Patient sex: M
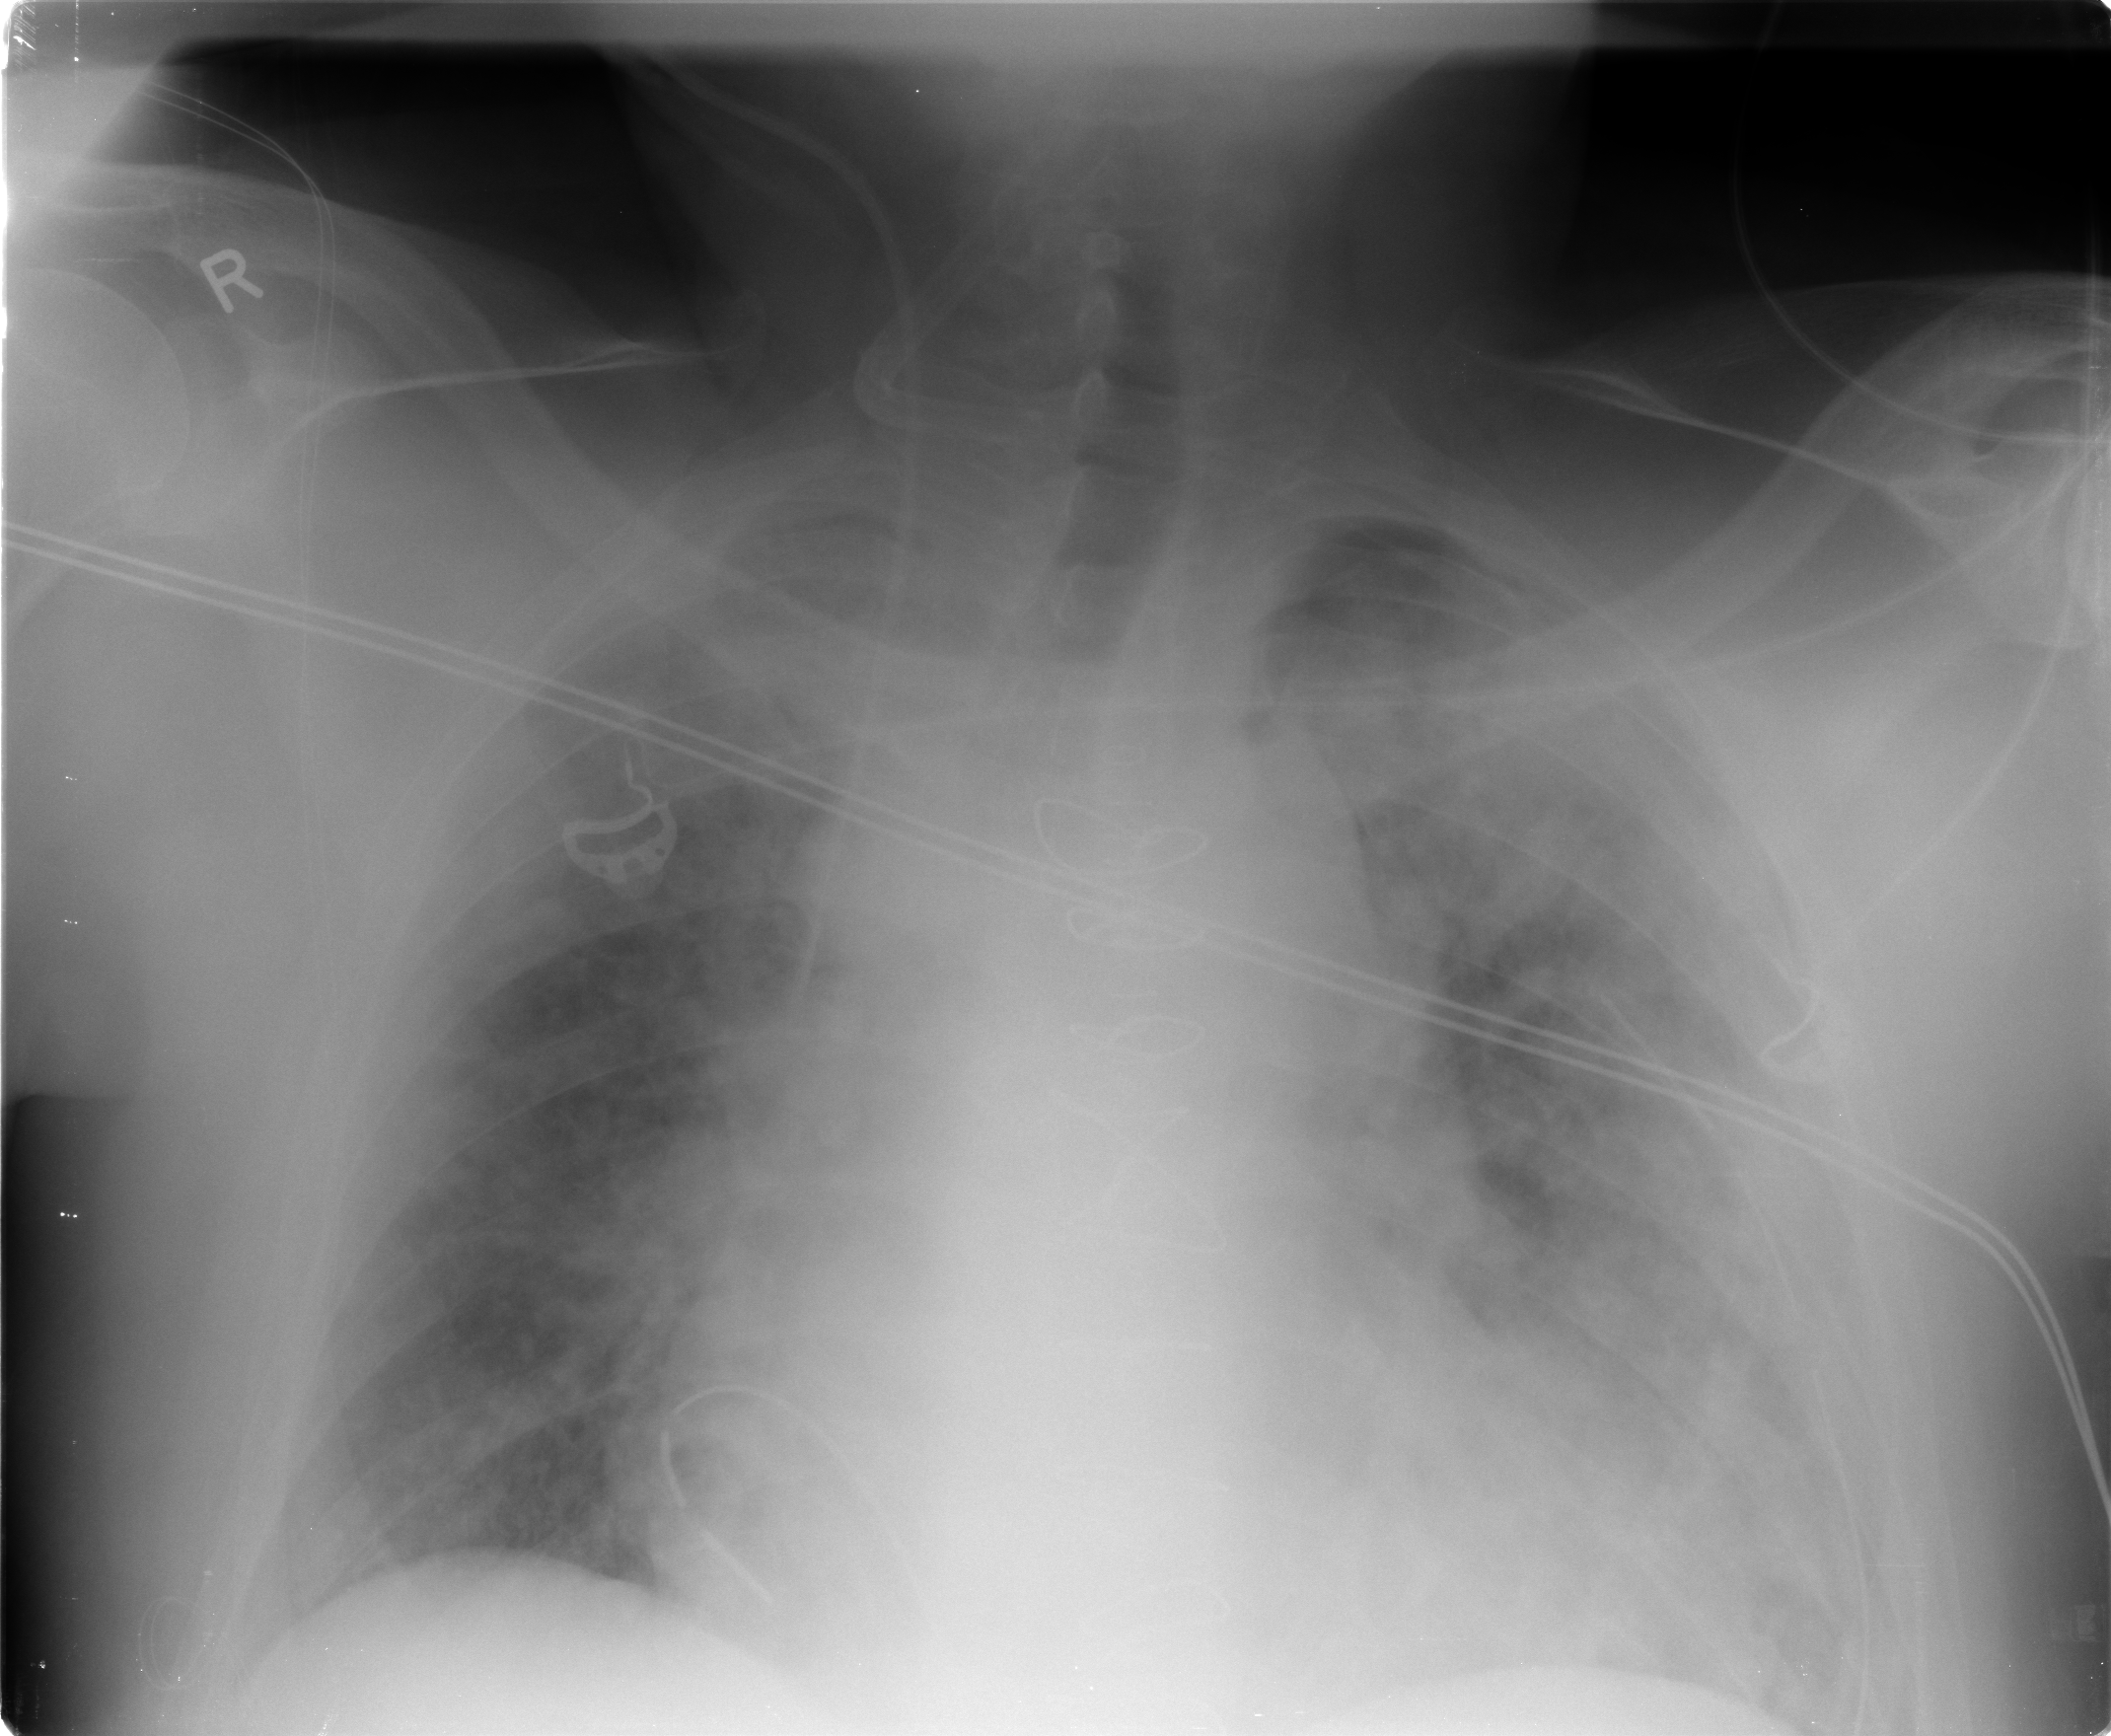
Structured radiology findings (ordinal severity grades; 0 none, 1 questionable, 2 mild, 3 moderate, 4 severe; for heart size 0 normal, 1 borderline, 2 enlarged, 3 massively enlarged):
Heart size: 2
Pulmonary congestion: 2
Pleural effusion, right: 0
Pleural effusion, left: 2
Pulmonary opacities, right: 3
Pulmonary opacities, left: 4
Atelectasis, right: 2
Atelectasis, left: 3